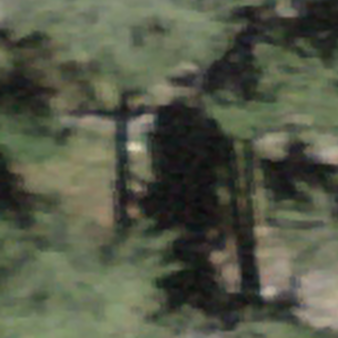
Label: other